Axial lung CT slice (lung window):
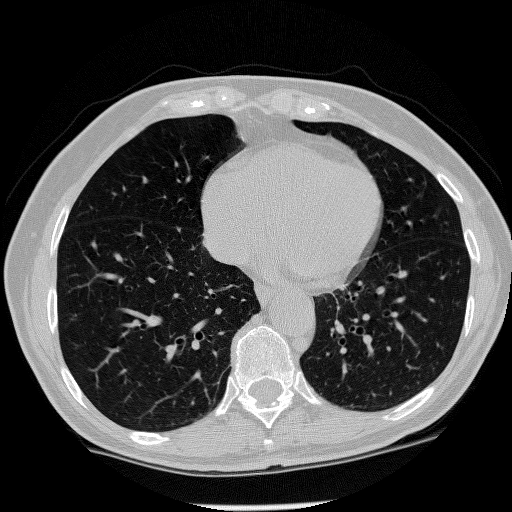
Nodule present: no